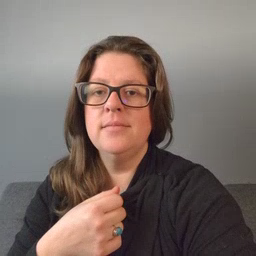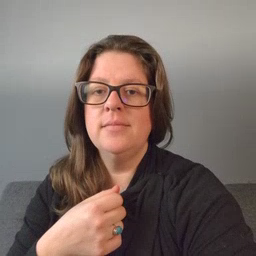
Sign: make